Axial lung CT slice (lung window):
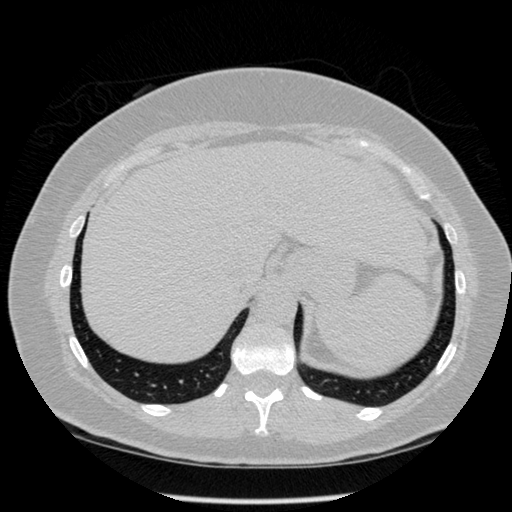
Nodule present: no